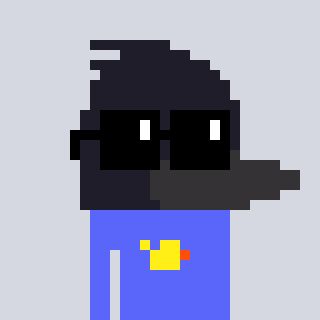
a pixel art character with square black sunglasses, a raven-shaped head and a purple-colored body on a cool background